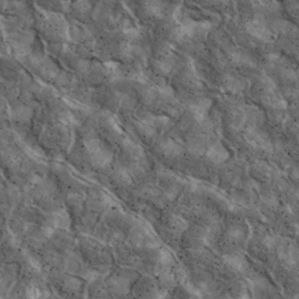
Label: non_frost